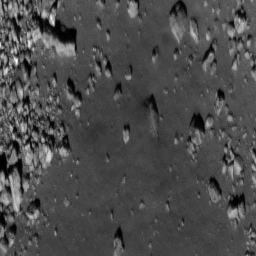
Pit: Copernicus LB4
Host crater: Copernicus
Host type: impact_melt
Lunar coordinates: latitude 10.204, longitude 339.999